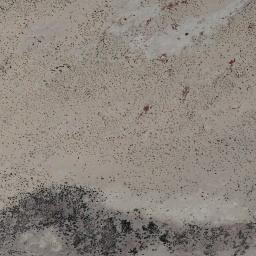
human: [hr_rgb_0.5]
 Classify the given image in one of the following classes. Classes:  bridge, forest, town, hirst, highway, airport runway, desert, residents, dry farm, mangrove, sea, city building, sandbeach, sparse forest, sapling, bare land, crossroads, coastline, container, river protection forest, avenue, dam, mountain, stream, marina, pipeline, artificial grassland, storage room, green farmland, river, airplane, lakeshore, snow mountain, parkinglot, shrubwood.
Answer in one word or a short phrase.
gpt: bare land